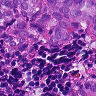
Metastatic tissue present: yes